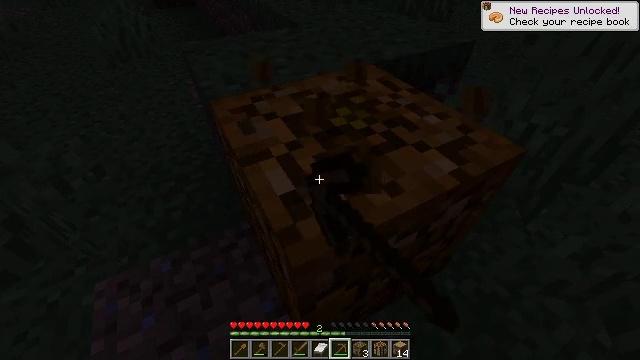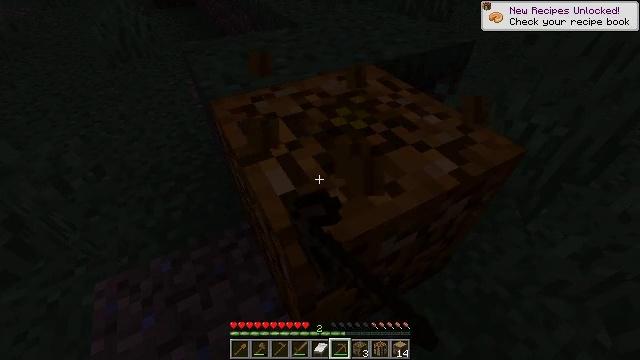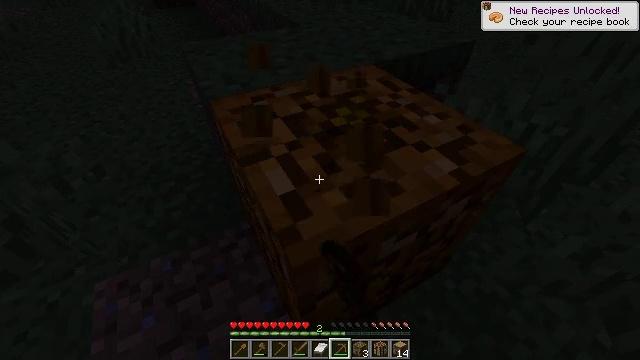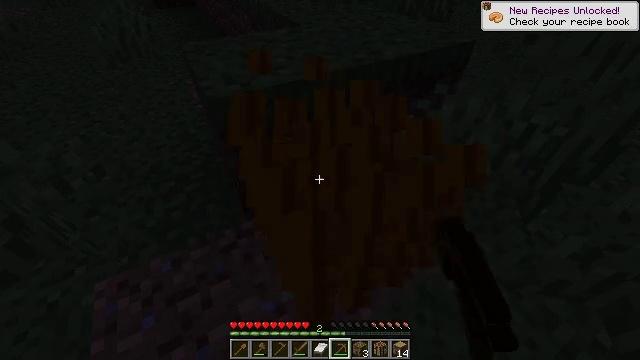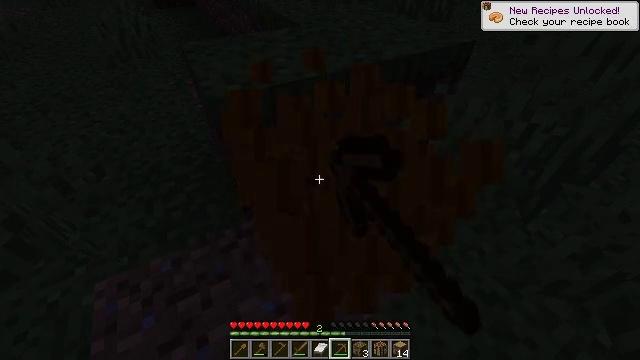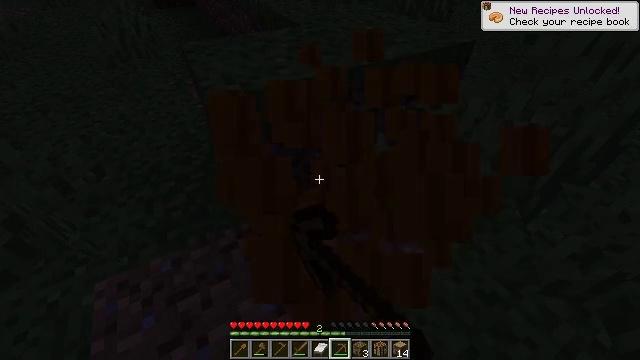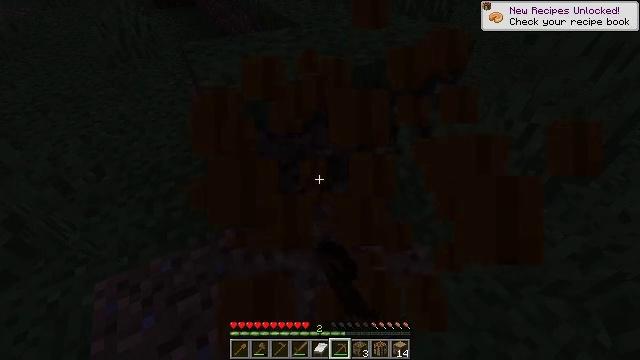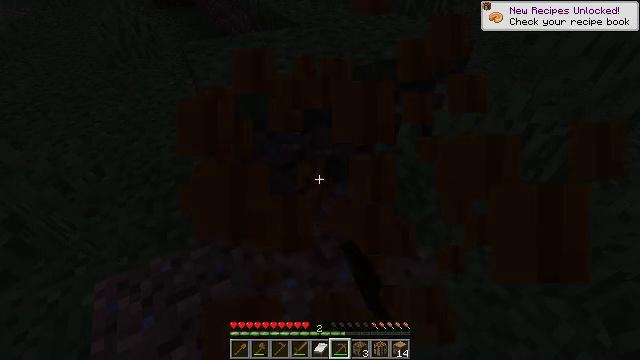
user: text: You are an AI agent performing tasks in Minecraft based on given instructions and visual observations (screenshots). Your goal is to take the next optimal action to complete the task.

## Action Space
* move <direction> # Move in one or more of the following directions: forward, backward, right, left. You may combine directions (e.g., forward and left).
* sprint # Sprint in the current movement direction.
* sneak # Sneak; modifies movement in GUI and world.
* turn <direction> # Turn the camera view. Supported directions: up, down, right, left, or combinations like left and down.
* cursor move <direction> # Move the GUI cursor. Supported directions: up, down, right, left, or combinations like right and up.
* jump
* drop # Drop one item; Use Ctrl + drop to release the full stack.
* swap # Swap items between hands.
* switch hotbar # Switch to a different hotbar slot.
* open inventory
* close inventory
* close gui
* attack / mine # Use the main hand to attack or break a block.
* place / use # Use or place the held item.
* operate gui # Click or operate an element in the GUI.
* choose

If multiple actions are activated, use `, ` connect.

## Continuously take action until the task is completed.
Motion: motion action
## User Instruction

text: Collect the pumpkin by holding left button.
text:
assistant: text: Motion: attack / mine
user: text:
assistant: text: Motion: attack / mine
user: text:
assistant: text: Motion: attack / mine
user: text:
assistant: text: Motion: attack / mine
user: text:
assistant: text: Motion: attack / mine
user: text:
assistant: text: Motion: attack / mine
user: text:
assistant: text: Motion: attack / mine
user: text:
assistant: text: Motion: attack / mine